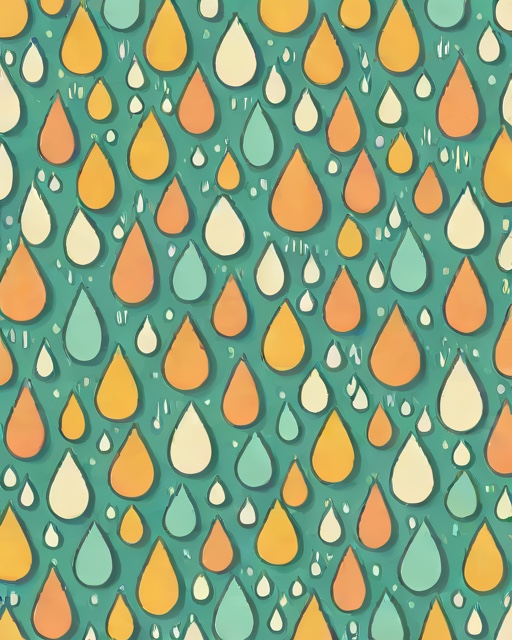
Category: Spring